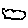
Label: cloud